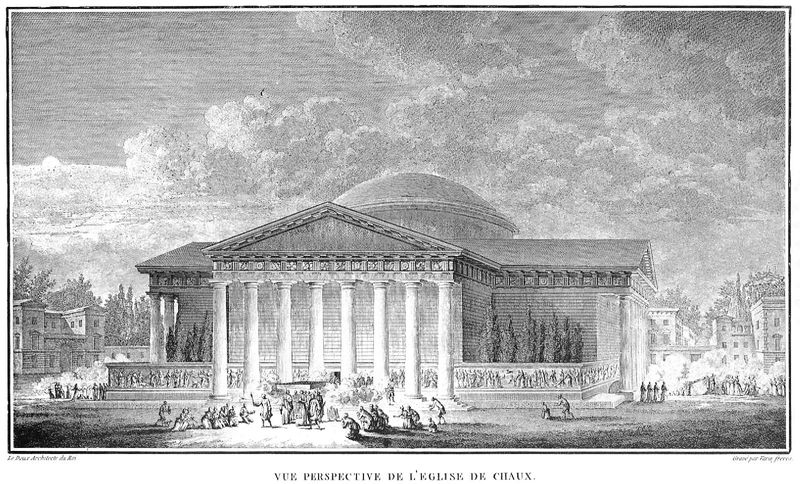
Titel: “L´Architecture considérée sous le rapport de l´art, des moers et de la législation”
Künstler: Claude Nicolas Ledoux
Schlagwörter: feuer, gott, himmel, mann, dreieck, menschen, stadt, blume, frau, säule, säulen, gebäude, haus, wiese, kirche, giebel, kuppel, palast, stich, beten, rom, pfarrer, portikus, götter, priester, tempel, museum, bau, ritual, kapitol, architekt, anischt, frsu, chaux, eglise de chaux, haus gottes, vue perspective, perspektivansicht